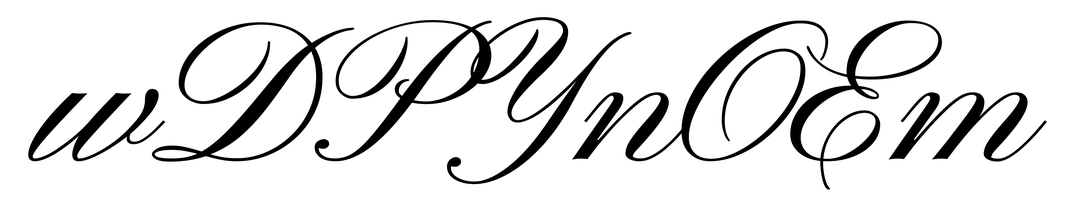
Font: PinyonScript-Regular